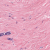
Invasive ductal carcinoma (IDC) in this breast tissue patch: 1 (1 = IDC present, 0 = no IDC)